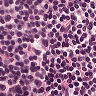
Metastatic tissue present: no